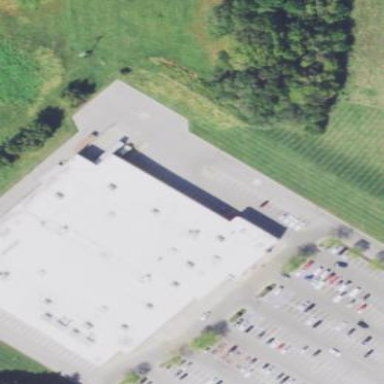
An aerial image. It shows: Retail building housing department store.